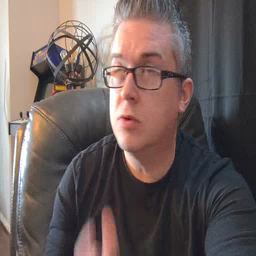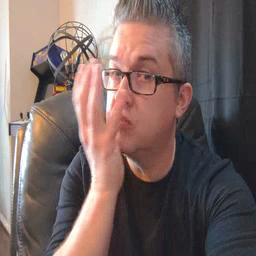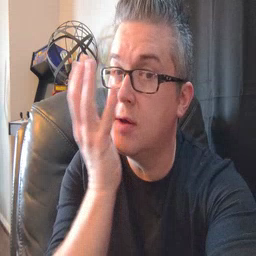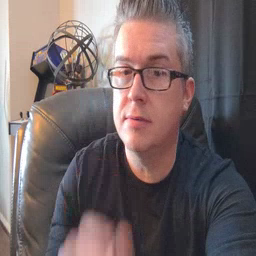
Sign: grass